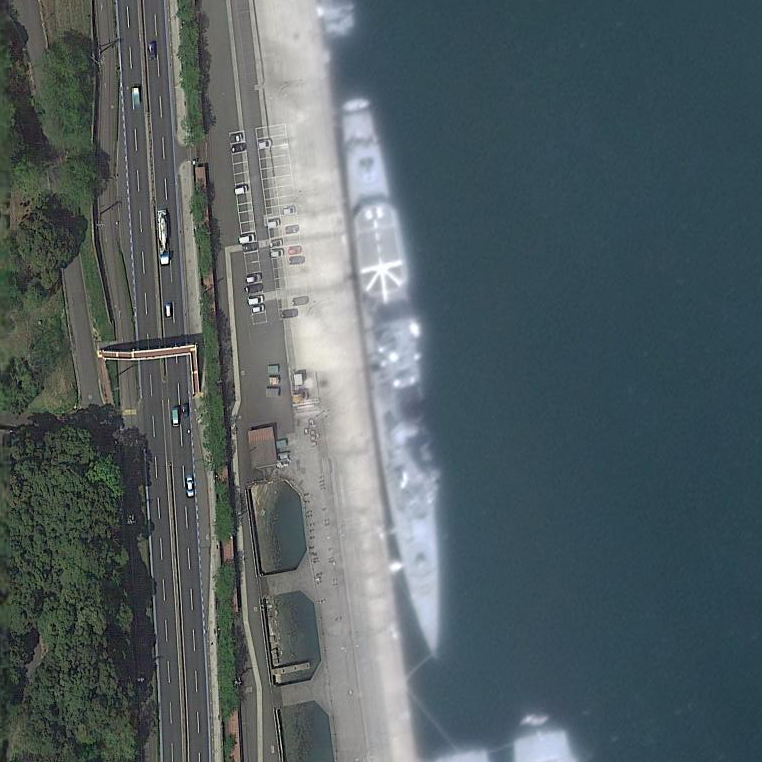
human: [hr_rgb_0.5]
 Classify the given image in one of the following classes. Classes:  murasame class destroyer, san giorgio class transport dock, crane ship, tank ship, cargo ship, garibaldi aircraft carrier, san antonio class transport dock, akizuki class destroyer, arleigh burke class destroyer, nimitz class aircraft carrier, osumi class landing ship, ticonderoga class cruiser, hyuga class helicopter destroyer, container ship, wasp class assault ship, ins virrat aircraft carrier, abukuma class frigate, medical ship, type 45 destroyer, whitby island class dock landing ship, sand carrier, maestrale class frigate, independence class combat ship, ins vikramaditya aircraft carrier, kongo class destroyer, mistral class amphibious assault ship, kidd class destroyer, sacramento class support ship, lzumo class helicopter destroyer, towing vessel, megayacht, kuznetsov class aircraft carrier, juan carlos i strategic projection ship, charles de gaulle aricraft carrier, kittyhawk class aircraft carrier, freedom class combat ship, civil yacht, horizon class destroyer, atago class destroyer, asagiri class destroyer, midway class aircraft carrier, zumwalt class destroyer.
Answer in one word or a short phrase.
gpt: Abukuma class frigate